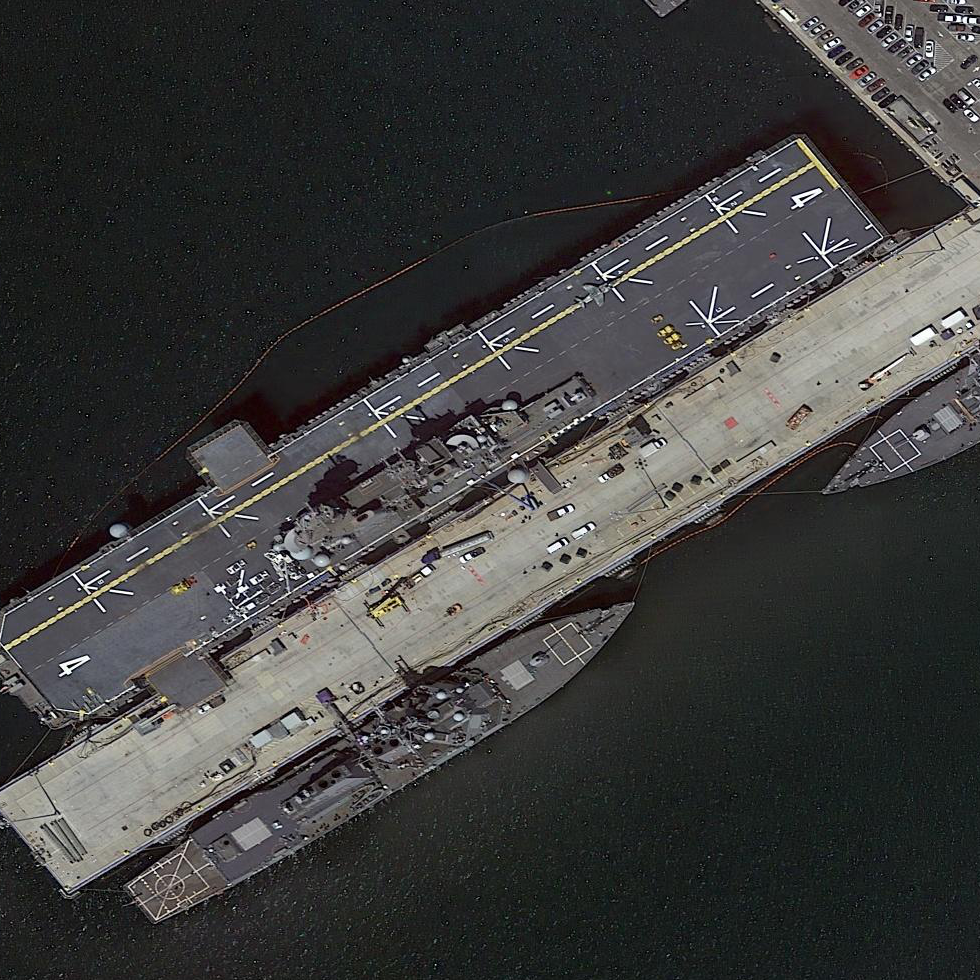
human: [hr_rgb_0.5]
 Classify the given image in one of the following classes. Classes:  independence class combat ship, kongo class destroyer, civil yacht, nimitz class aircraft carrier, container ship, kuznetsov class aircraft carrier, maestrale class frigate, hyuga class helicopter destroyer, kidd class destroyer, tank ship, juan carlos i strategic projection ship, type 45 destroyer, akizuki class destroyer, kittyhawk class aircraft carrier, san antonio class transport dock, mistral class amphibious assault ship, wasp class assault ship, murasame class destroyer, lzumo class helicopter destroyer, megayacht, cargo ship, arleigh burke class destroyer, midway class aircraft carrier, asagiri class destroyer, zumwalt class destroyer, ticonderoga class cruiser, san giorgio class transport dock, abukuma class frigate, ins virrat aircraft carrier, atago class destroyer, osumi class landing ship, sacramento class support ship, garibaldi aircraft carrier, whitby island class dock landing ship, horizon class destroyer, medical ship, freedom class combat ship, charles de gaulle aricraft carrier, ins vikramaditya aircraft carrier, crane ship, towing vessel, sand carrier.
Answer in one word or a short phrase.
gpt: Wasp class assault ship